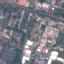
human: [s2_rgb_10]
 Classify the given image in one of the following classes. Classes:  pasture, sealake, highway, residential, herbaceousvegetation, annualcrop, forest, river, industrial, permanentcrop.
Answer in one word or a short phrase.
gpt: Industrial